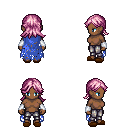
a pixel art fantasy rpg character, female body template, human, dark skin, blue tattered cape, metal pants, pink loose hair, white cloth bracers, brown slippers, four views (front, back, left, right), 2x2 character sprite sheet, small pixel art, hard edges, no anti-aliasing